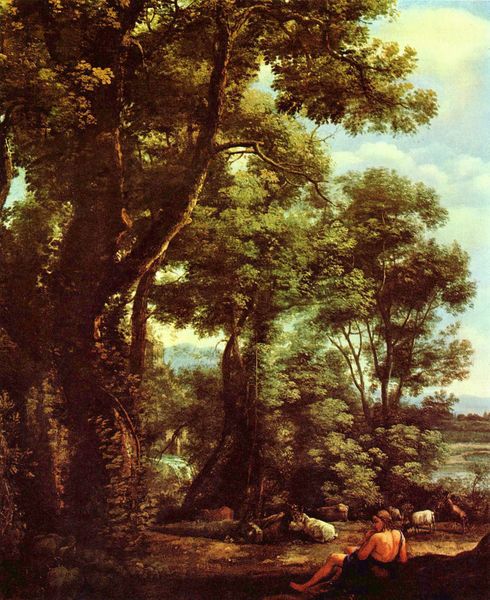
Titel: Landschaft mit Ziegenhirte
Künstler: Claude Lorrain
Standort: London
Institution: National Gallery
Schlagwörter: baum, berg, blau, blätter, dunkel, gemälde, haut, himmel, kopf, laub, mann, nackt, schatten, wasser, weiß, wolken, baumstämme, bäume, fluss, gelb, grün, landschaft, menschen, mädchen, see, sitzen, ufer, äste, abend, braun, frau, frisur, grau, haar, hell, licht, orange, rücken, schwarz, türkis, rot, tier, tiere, weg, wiese, wolke, malerei, barock, inkarnat, knoten, mensch, bild, öl, ast, bach, baumstamm, ebene, erde, felder, horizont, morgen, natur, stamm, zweige, büsche, gebüsch, gewässer, sonne, haare, blatt, rokoko, wald, wasserfall, ranken, beine, bein, sommer, liegen, ruhen, bündel, berge, gebirge, tag, herde, idylle, rast, stämme, farn, lichteinfall, knie, oberkörper, waldrand, unbekleidet, weiden, idyll, idyllisch, lichtung, liegende, gebogen, mythologie, ranke, wurzeln, efeu, geäst, nymphe, rinde, blattwerk, urwald, landscahft, venus, eiche, eichen, reben, schafe, hirte, hirtin, hüten, schäfer, schäferin, rasten, sonnen, ziegen, pastoral, bukolisch, ragen, teire, landhscaft, liegn, rücen, bräunen, baumhöhle, &, mammutbaum, +sitzend